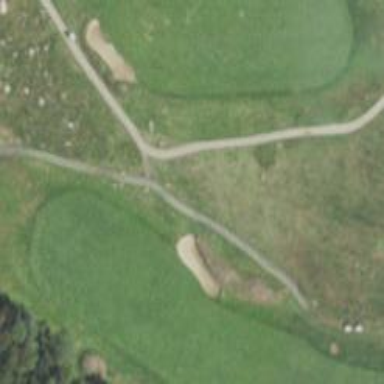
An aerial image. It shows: Golf cartpath that is also road path.